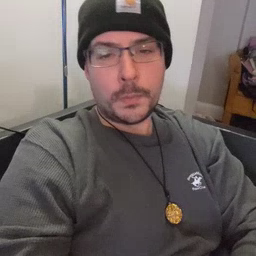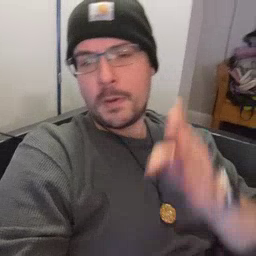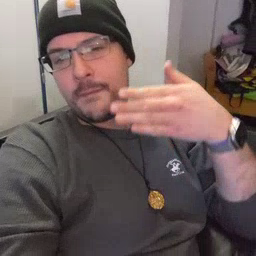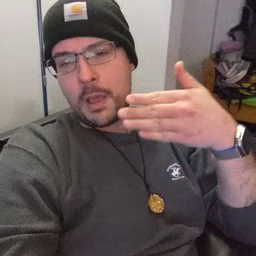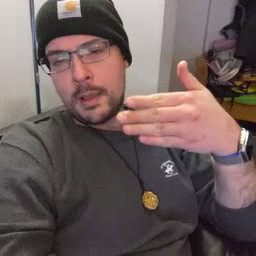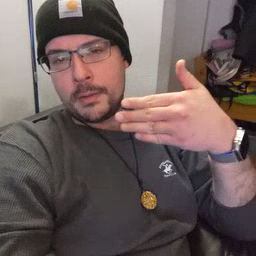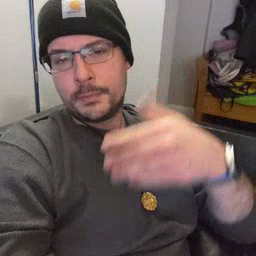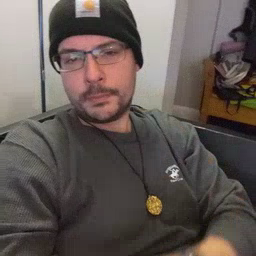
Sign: flag